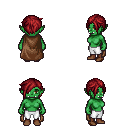
a pixel art fantasy rpg character, female body template, orc, green skin, brown cape, white pants, brunette pixie cut hairstyle, brown shoes, four views (front, back, left, right), 2x2 character sprite sheet, small pixel art, hard edges, no anti-aliasing